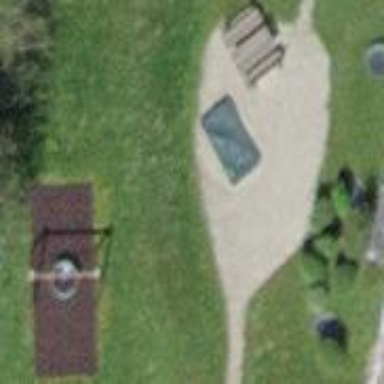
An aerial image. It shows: Playground area for leisure land.